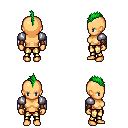
a pixel art fantasy rpg character, female body template, human, tanned skin, steel arm armor, gold greaves, green mohawk hairstyle, cloth bracers, four views (front, back, left, right), 2x2 character sprite sheet, small pixel art, hard edges, no anti-aliasing